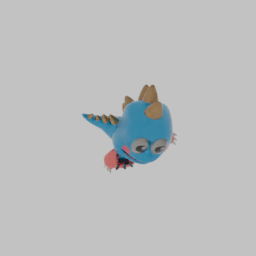
Label: animals